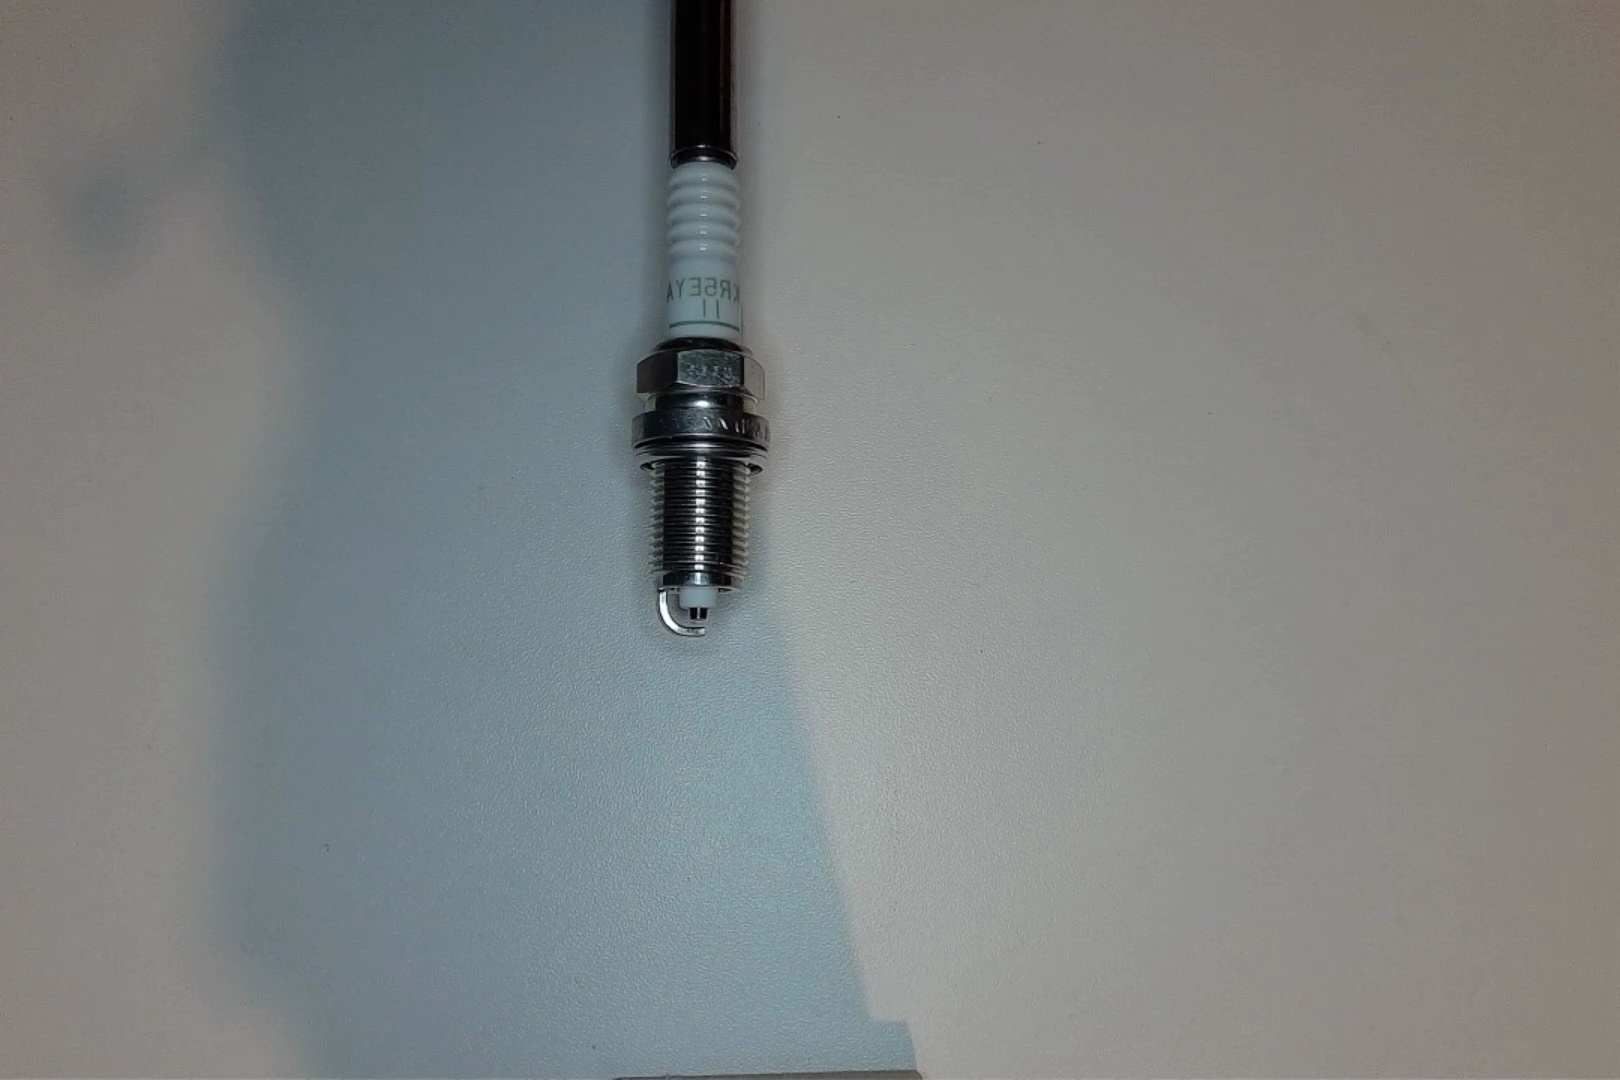
Label: no anomaly